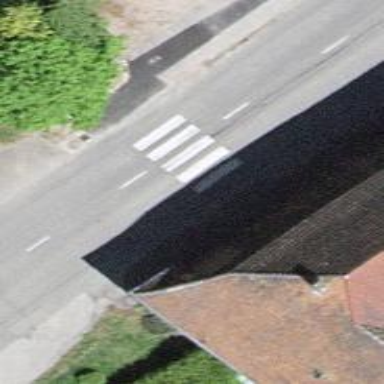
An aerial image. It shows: Uncontrolled zebra crossing on the road.